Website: home-depot
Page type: customer-info-address
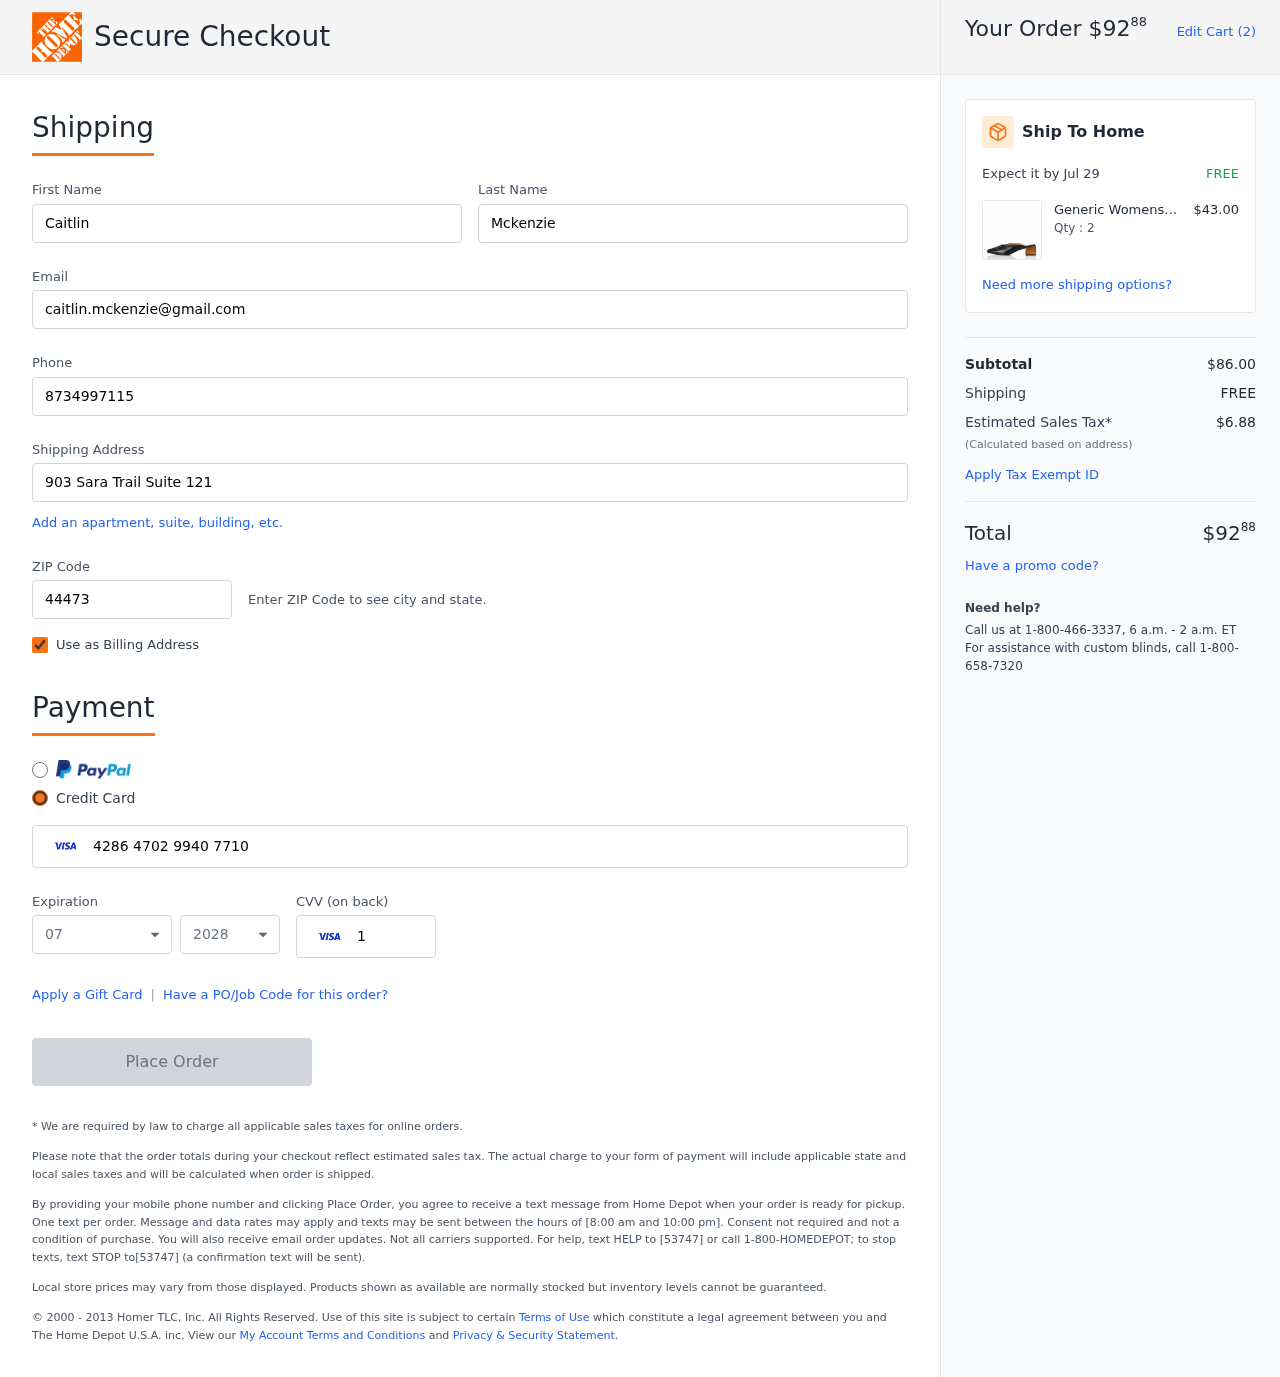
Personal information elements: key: PII_CARD_CVV
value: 165
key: PII_CARD_EXPIRY_MONTH
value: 07
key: PII_CARD_EXPIRY_YEAR
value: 28
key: PII_CARD_NUMBER
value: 4286 4702 9940 7710
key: PII_EMAIL
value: caitlin.mckenzie@gmail.com
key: PII_FIRSTNAME
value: Caitlin
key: PII_LASTNAME
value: Mckenzie
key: PII_PHONE
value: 8734997115
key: PII_POSTCODE
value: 44473
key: PII_STREET
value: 903 Sara Trail Suite 121
Product elements: key: PRODUCT1_BRAND
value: Generic
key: PRODUCT1_NAME
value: Womens^Women's Mule Closed Toe Heels, Black, 8
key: PRODUCT1_NAME
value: Womens^Women's Mule ...
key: PRODUCT1_PRICE
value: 43
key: PRODUCT1_QUANTITY
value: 2
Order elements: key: ORDER_TOTAL
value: $9288
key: ORDER_NUM_ITEMS
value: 2
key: ORDER_DELIVERY_DATE
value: Jul 29
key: ORDER_SUBTOTAL
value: $86.00
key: ORDER_SHIPPING_COST
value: FREE
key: ORDER_TAX
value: $6.88